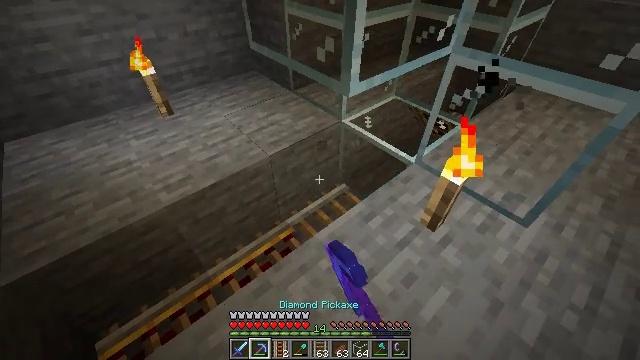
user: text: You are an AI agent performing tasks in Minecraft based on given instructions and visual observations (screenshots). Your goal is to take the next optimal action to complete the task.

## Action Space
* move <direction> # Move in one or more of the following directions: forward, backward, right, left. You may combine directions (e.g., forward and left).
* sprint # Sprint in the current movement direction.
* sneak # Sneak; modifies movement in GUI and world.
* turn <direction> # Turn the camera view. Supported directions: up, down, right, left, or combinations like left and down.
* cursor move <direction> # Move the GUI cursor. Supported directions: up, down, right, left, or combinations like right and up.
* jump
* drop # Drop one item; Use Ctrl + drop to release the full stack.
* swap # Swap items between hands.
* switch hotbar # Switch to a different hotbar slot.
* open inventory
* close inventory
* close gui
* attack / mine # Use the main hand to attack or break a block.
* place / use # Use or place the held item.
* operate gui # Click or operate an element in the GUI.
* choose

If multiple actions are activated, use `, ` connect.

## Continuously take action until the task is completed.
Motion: motion action
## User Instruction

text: Destroy the glass.
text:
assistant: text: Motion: attack / mine